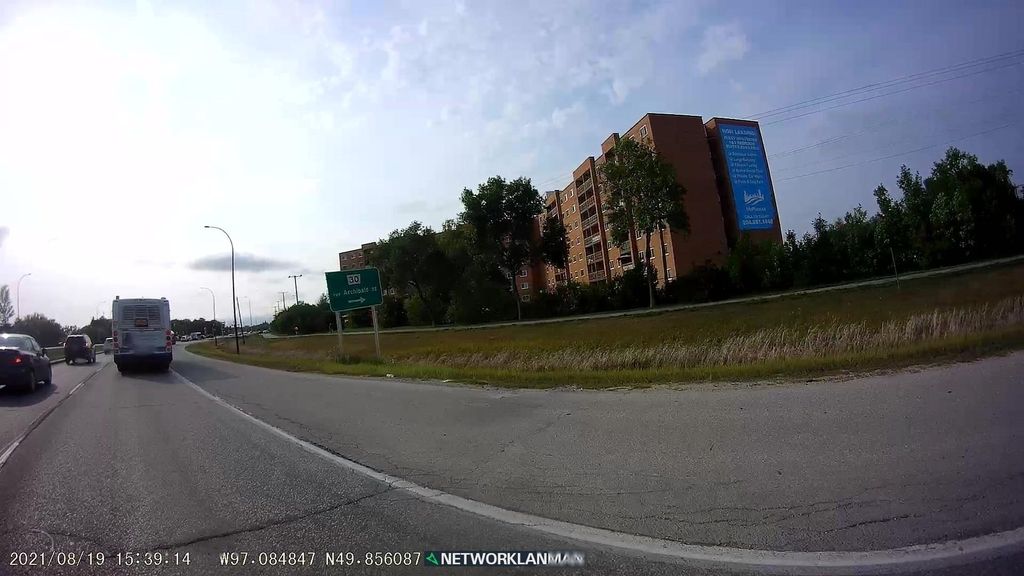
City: winnipeg